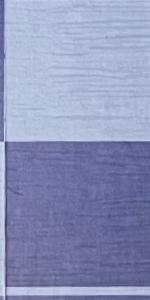
Label: Empty